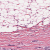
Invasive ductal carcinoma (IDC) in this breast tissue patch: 1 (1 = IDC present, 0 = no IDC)